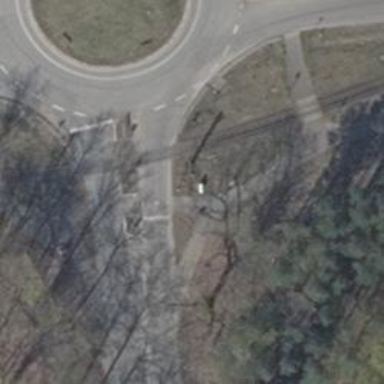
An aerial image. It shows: Unmarked crossing with pedestrian island. The crossing includes traffic calming island.